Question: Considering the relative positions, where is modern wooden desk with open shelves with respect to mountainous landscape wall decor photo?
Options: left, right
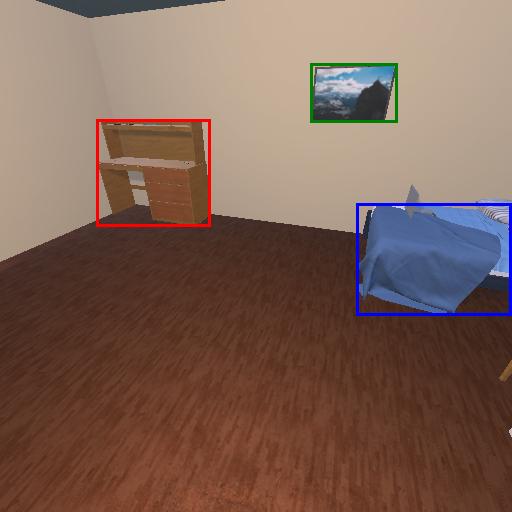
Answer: left